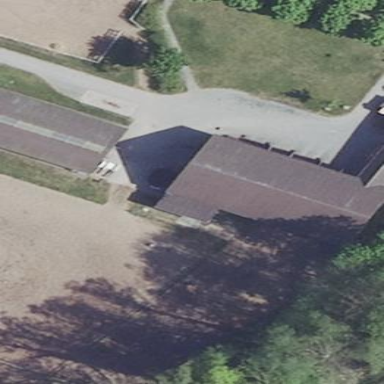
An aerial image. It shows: Farm auxiliary building.